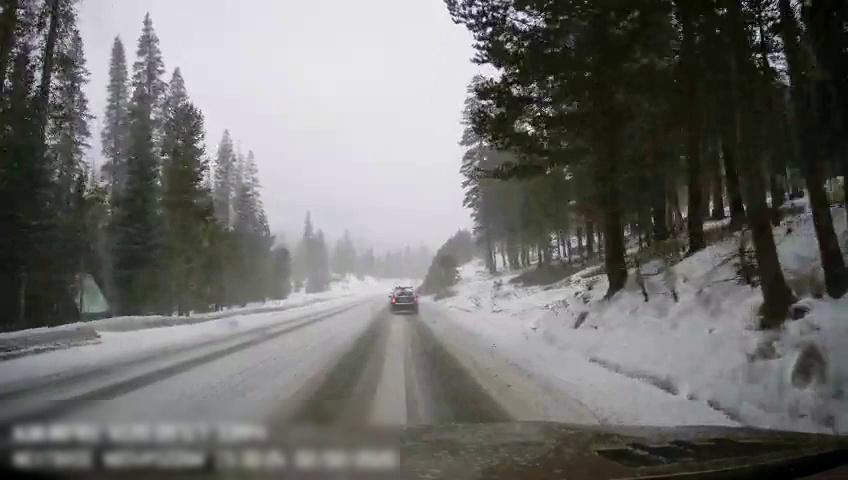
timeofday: Day
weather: Snowy
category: Drivable Space
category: Vehicles | SUV